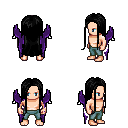
a pixel art fantasy rpg character, male body template, human, light skin, purple wings, teal pants, black extra-long hairstyle, four views (front, back, left, right), 2x2 character sprite sheet, small pixel art, hard edges, no anti-aliasing